Question: I am Developing a chat app which has background chat image and default keyboard,when i have to use background image it shrinks but when i use it works perfectly ,but keyboard hides edittext,if i use keyboard displays perfectly but image shrinks,how can i use both option on single Activity
If i use both option in manifest edittext has been hidden

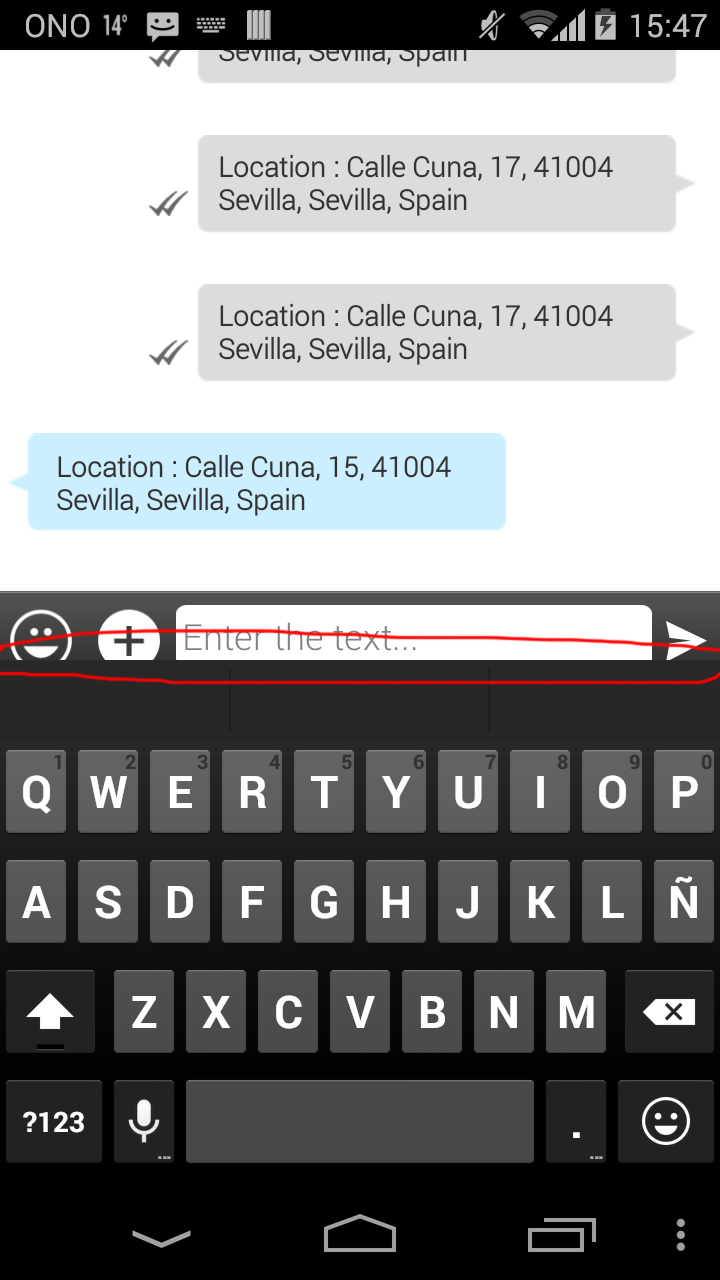
Answer: I'have had the same problem, and I solved it putting 'adjust' settings programmatically when it's needed
this is the code:
'''
getWindow().setSoftInputMode(WindowManager.LayoutParams.SOFT_INPUT_ADJUST_RESIZE);
'''
and
'''
getActivity().getWindow().setSoftInputMode(WindowManager.LayoutParams.SOFT_INPUT_ADJUST_PAN);
'''